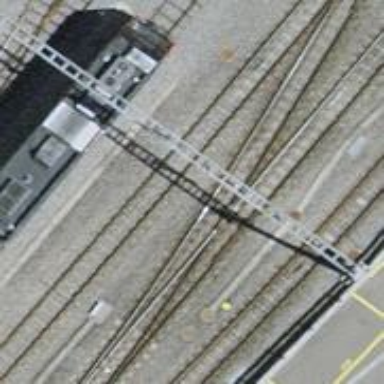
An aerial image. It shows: Narrow-gauge railway yard with one track. The yard is electrified with contact line.